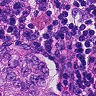
Metastatic tissue present: yes